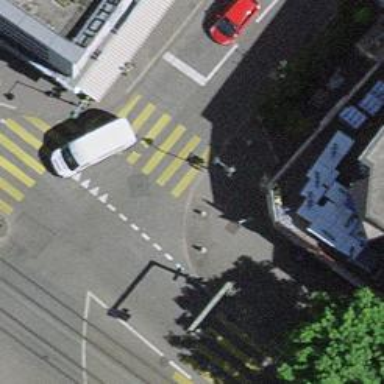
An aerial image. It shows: Road with traffic signals at the crossing.